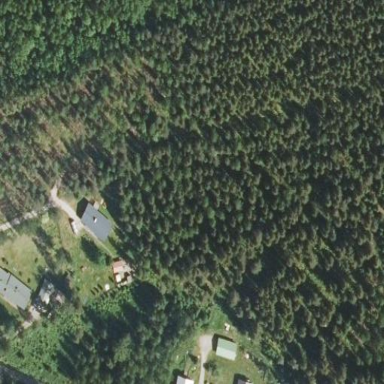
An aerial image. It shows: Evergreen woodland with needle-leaved trees.